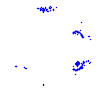
Particle: proton